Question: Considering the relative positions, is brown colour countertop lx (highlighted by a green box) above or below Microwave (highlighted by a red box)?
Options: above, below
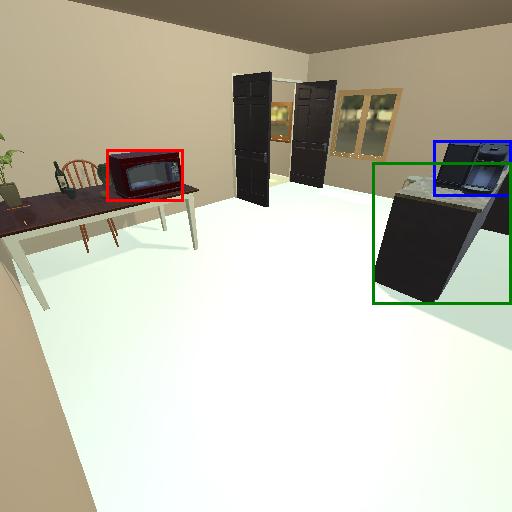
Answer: above